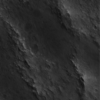
Label: not_dusty